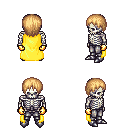
a pixel art fantasy rpg character, male body template, skeleton, yellow cape, metal pants, light blonde plain hairstyle, gold gloves, metal boots, four views (front, back, left, right), 2x2 character sprite sheet, small pixel art, hard edges, no anti-aliasing